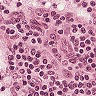
Metastatic tissue present: no